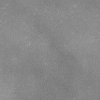
Atmospheric dust classification: dusty